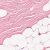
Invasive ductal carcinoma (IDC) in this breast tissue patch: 0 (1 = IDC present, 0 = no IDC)